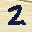
Label: 2